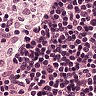
Metastatic tissue present: no